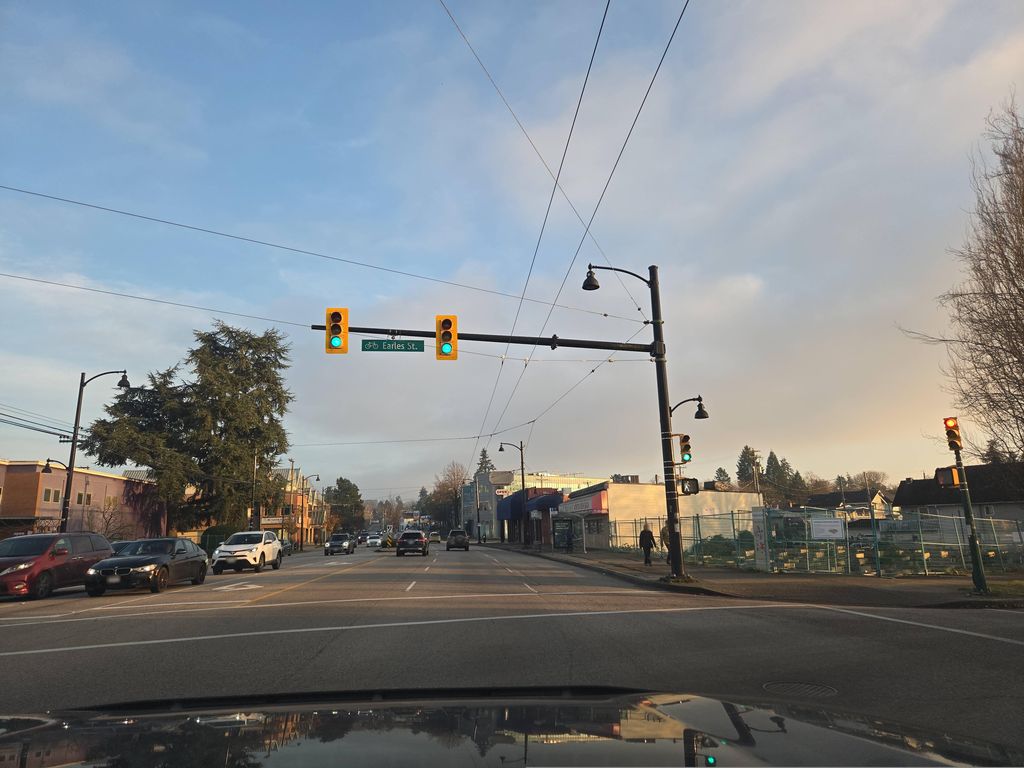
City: vancouver